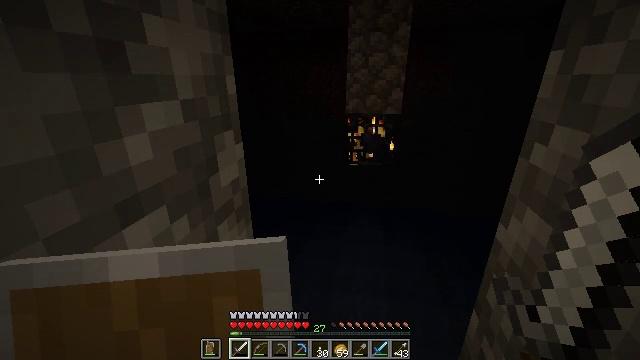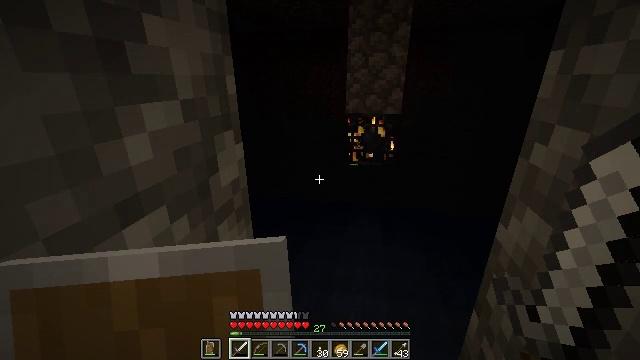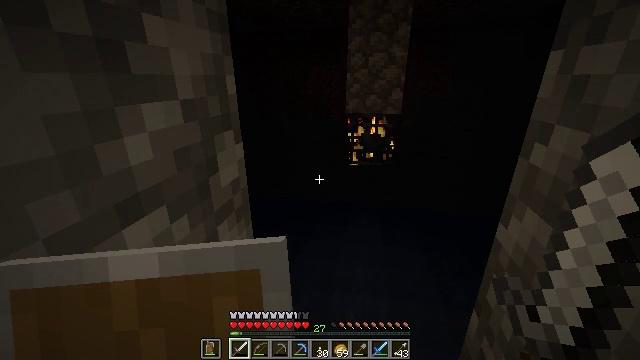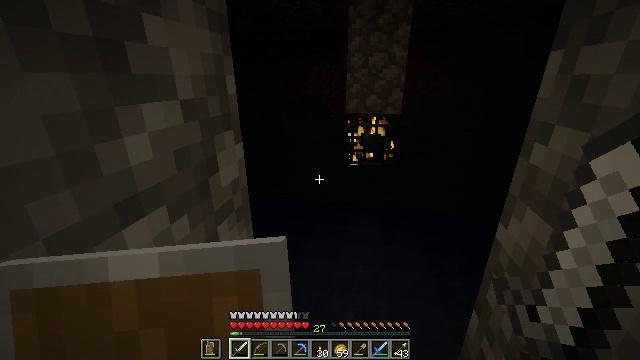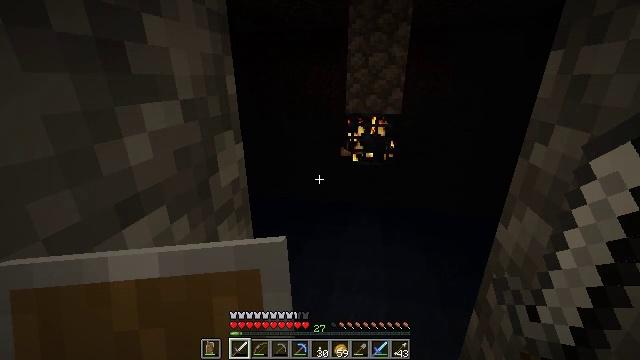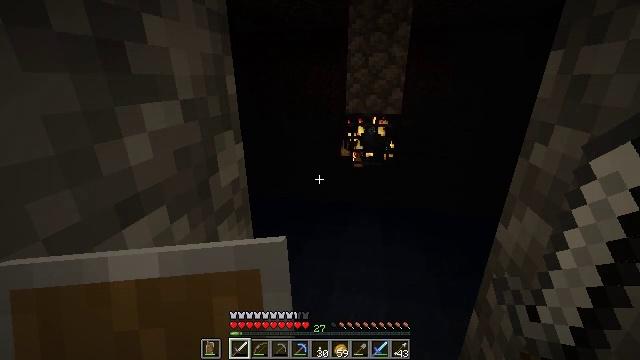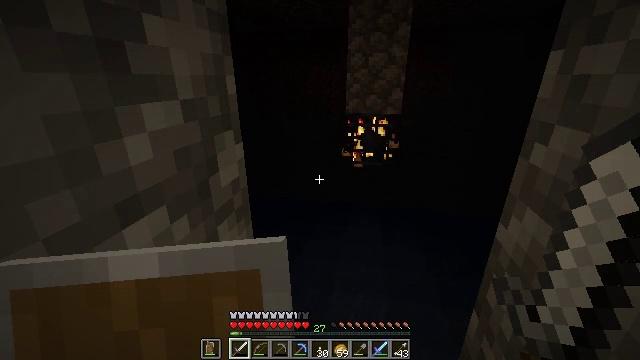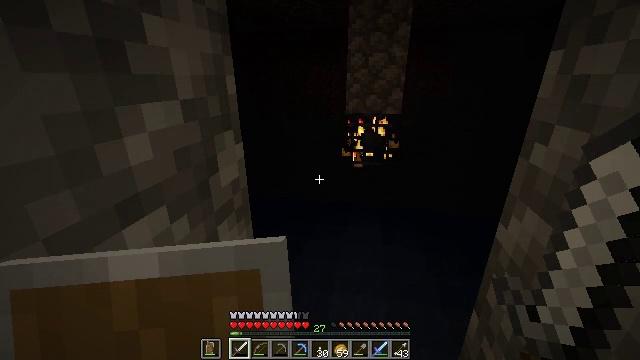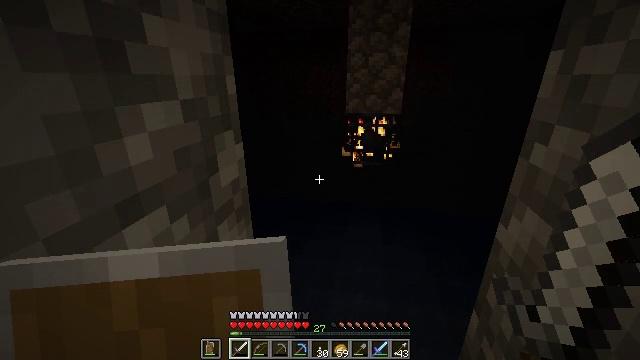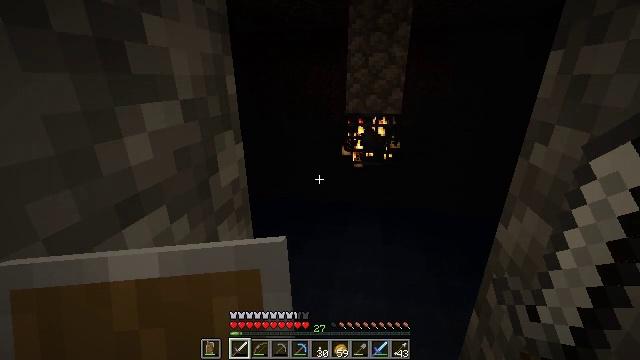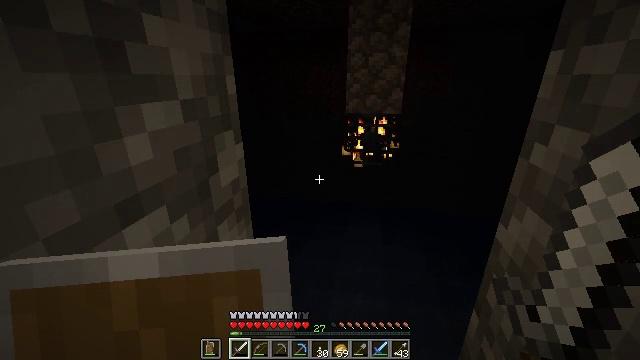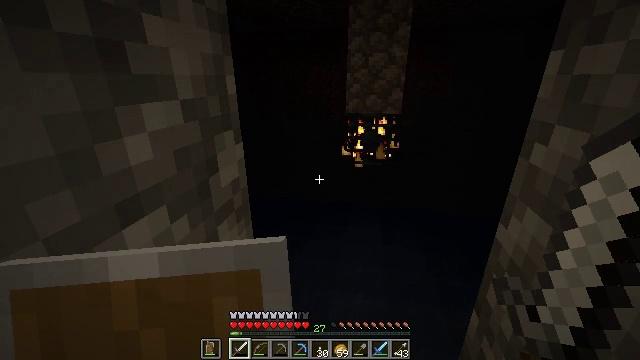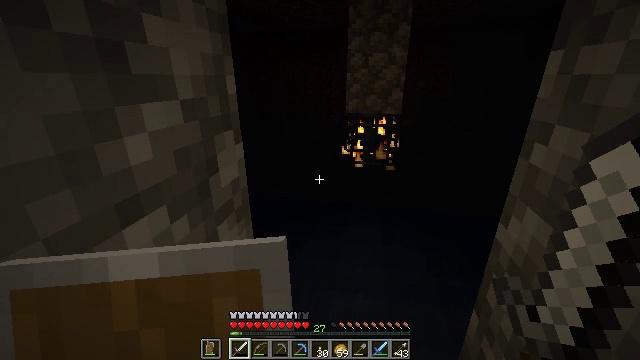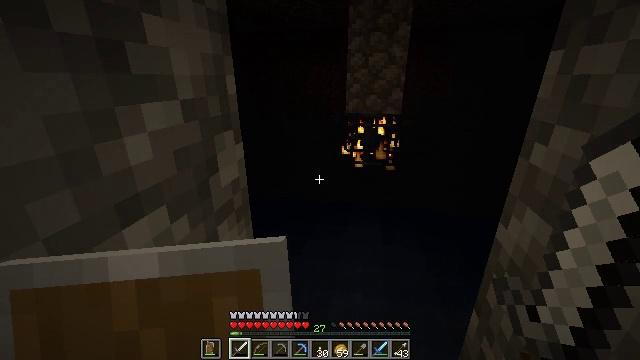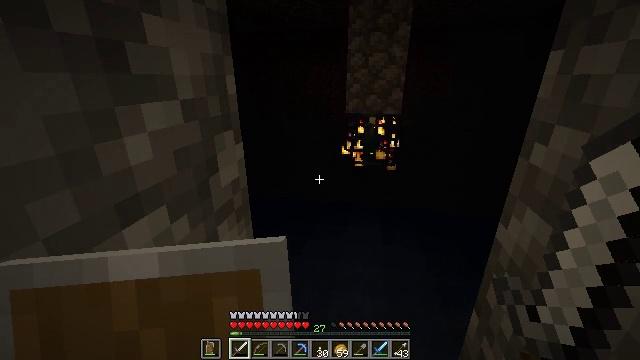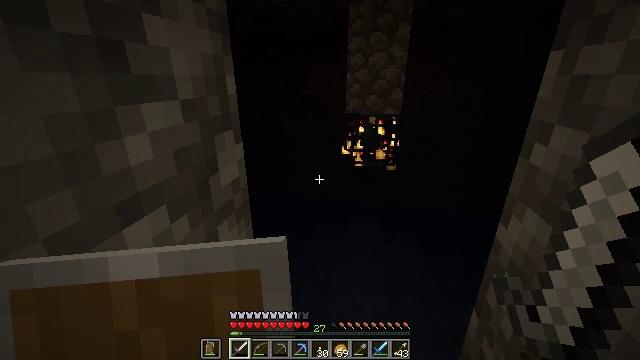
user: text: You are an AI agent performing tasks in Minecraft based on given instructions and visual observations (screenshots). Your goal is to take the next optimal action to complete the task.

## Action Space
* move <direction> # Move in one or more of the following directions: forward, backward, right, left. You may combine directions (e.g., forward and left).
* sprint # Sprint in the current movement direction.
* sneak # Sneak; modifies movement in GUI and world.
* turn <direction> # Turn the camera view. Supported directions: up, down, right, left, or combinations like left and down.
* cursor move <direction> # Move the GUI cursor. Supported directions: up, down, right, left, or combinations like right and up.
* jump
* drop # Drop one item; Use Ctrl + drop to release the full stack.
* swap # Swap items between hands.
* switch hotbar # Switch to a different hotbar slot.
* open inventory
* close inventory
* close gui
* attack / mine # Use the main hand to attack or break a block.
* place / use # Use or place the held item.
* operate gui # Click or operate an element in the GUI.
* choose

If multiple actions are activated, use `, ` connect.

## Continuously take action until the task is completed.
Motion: motion action
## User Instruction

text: Remove an iron sword from the inventory.
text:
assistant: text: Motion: no_op
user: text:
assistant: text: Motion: no_op
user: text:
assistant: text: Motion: no_op
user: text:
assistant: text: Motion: no_op
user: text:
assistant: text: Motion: no_op
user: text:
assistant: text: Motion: no_op
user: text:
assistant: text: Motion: no_op
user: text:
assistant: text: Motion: no_op
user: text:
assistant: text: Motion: no_op
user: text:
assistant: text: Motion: no_op
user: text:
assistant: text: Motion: no_op
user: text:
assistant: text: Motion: no_op
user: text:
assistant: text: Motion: no_op
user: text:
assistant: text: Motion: no_op
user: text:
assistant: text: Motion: no_op
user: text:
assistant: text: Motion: no_op
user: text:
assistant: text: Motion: no_op
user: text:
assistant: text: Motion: no_op
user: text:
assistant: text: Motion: no_op
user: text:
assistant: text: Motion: no_op
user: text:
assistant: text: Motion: no_op
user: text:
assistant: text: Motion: no_op
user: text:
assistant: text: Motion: no_op
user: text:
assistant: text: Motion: no_op
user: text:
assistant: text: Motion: no_op
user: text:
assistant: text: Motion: no_op
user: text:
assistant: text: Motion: no_op
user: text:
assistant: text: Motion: no_op
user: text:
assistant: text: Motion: no_op
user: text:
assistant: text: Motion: no_op